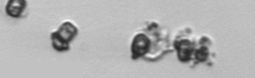
Label: Thalassiosira_TAG_external_detritus